You are looking at the raw vibration waveform of a rotating shaft. Classify the rotor condition as one of: normal, misalignment, unbalance, looseness.
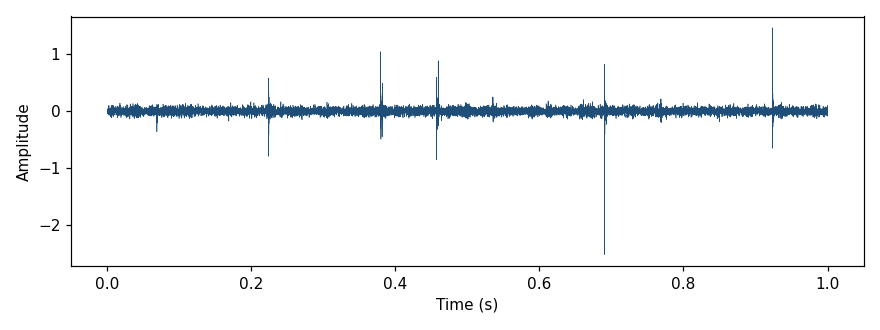
Answer: normal